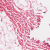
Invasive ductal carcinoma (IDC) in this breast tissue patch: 0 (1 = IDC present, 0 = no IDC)